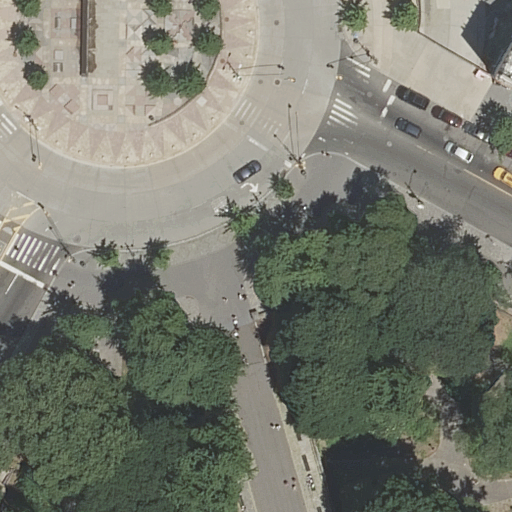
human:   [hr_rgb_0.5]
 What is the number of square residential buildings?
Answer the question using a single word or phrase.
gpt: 0

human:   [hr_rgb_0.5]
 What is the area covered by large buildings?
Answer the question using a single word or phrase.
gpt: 0m2

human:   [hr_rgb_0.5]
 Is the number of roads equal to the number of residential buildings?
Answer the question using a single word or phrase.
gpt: no

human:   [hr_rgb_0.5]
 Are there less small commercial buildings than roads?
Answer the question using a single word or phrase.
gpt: yes

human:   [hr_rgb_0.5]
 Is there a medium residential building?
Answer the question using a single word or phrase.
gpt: yes

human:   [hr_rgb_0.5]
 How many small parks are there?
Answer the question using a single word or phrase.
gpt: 1

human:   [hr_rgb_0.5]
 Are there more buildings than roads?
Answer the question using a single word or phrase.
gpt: no

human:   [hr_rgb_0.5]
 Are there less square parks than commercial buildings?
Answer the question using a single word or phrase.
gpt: no

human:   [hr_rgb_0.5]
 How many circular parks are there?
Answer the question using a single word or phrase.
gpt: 0

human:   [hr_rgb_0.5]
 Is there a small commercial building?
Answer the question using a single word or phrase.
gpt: no

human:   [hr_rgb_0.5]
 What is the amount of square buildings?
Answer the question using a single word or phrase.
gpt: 0

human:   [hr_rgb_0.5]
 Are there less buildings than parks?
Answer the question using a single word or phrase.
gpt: yes

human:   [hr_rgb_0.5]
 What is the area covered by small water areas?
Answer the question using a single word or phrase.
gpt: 0m2

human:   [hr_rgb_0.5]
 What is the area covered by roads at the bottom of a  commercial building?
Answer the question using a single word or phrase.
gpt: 0m2

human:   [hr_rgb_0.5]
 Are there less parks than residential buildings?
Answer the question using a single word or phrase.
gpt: no

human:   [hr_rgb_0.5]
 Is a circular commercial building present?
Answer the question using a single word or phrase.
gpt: no

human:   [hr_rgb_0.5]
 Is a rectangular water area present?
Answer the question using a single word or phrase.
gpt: no

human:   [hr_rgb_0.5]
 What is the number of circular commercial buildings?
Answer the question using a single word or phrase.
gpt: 0

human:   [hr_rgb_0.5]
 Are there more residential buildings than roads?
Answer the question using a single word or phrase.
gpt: no

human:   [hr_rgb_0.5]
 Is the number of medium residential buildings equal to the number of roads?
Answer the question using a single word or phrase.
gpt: no

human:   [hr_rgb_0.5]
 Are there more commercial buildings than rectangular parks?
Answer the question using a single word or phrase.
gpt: no

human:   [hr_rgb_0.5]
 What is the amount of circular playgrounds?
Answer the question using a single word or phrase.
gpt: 0

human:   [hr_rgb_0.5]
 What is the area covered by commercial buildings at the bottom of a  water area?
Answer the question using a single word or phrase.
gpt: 0m2

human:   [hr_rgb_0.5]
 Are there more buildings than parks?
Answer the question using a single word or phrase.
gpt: no

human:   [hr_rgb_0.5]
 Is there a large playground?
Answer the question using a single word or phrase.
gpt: no

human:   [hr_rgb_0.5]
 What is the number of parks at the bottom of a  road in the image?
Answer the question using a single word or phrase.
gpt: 1

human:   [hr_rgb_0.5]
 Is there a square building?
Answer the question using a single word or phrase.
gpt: no

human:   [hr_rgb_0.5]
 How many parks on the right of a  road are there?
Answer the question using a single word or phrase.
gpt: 1

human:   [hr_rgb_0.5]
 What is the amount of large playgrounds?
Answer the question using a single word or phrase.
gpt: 0

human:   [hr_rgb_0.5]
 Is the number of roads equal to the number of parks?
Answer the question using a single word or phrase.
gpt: no

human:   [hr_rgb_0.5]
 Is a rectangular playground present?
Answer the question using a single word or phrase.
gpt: no

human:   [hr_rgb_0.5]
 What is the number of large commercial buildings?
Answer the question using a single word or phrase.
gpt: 0

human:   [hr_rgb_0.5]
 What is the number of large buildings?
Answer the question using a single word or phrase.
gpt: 0

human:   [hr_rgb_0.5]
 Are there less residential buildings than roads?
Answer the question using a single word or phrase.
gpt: yes

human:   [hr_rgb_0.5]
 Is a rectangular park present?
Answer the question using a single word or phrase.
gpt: yes

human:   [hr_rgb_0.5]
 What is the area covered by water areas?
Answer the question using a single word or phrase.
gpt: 0m2